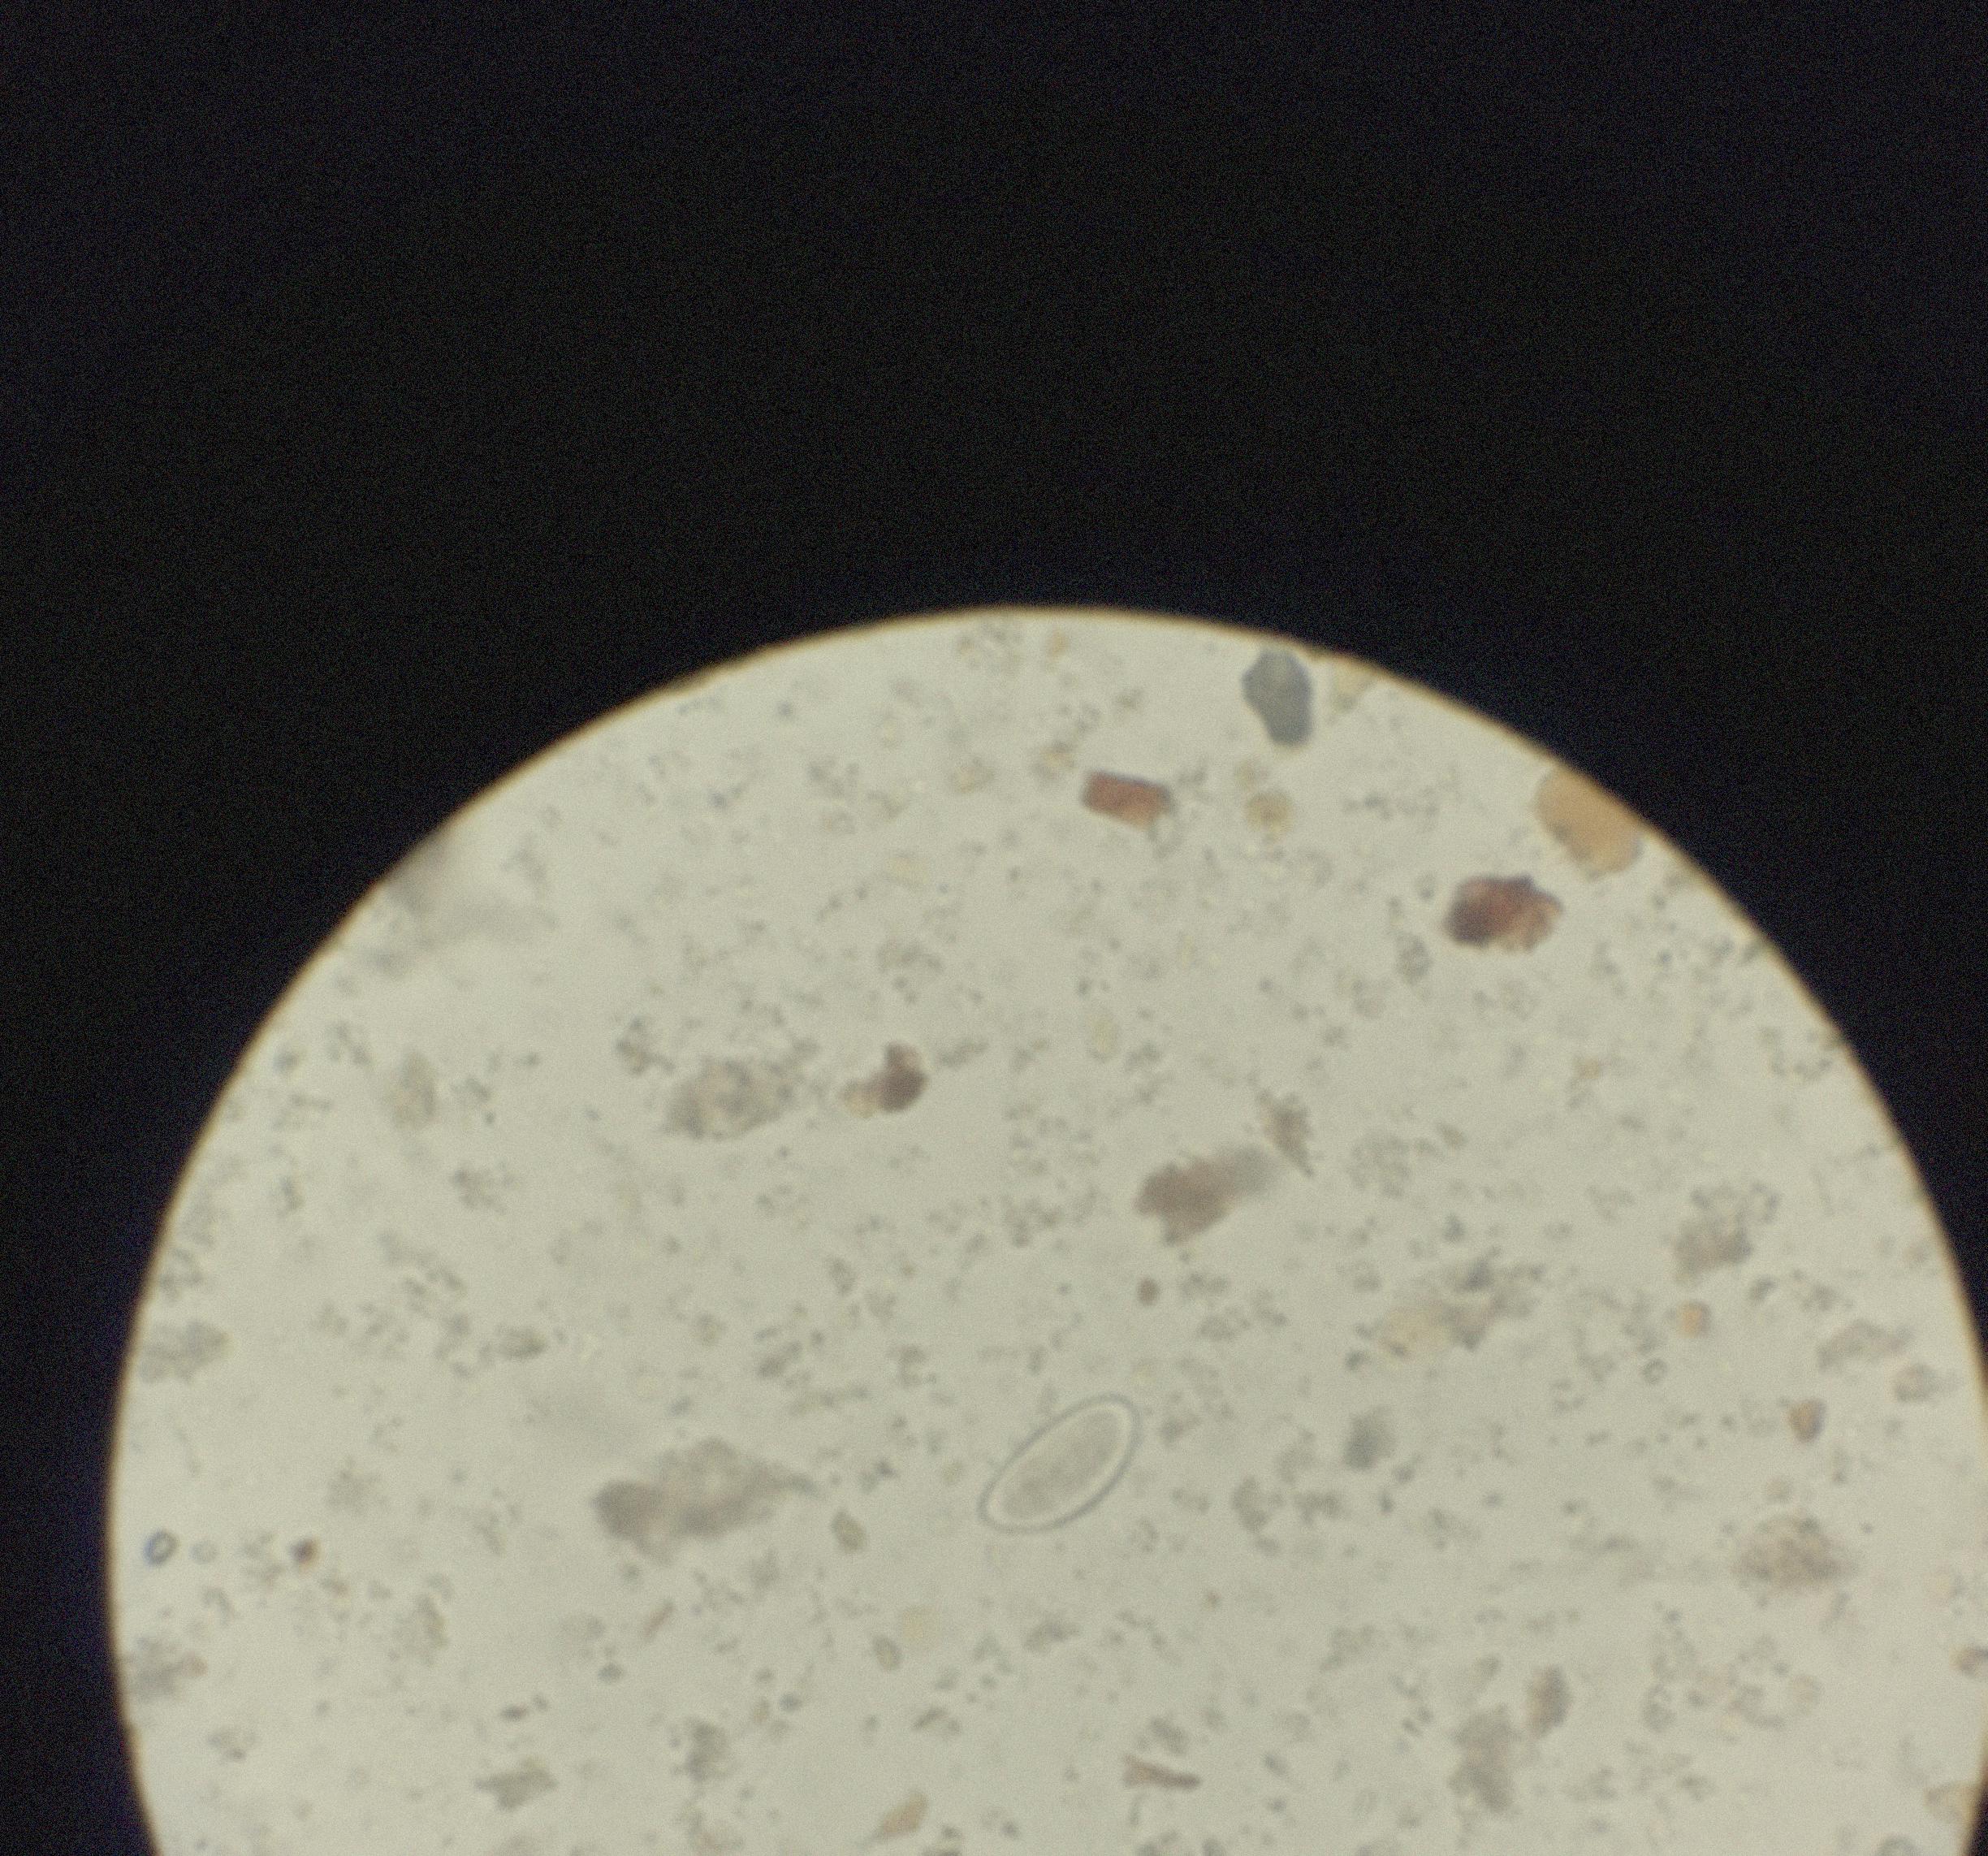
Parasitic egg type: Enterobius vermicularis